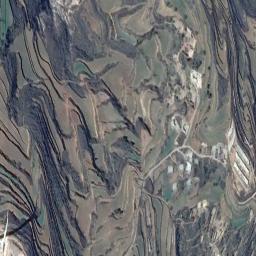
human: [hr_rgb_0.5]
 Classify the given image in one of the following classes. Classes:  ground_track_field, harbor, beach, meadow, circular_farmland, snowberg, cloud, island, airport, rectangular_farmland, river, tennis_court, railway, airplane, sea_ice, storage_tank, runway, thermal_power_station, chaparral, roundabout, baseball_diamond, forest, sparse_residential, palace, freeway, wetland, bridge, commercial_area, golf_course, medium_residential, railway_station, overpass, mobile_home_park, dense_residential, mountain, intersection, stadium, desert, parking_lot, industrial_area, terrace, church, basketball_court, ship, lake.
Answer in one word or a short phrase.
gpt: terrace